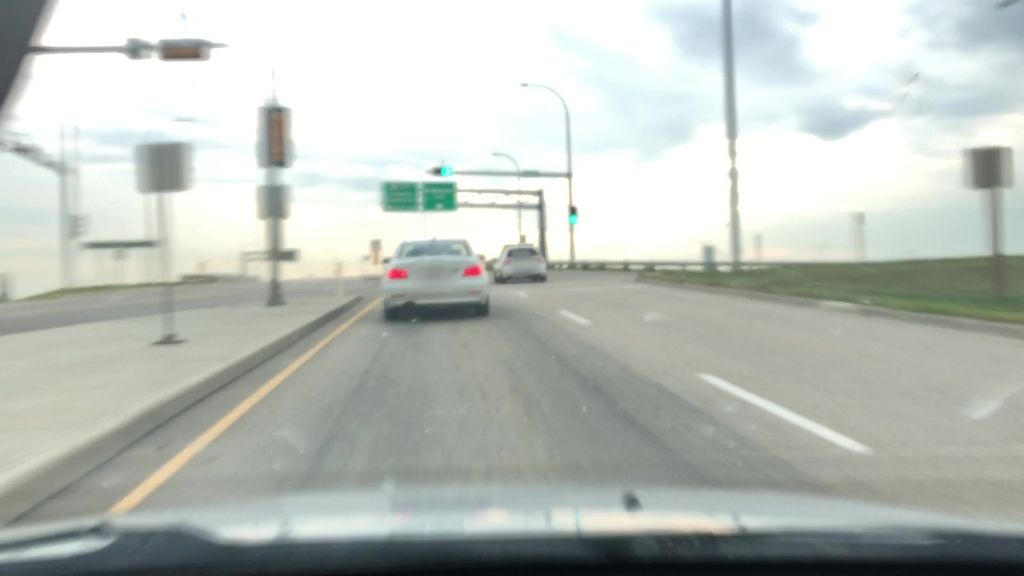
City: edmonton